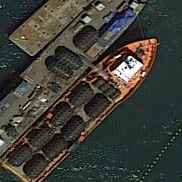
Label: Cargo_ship